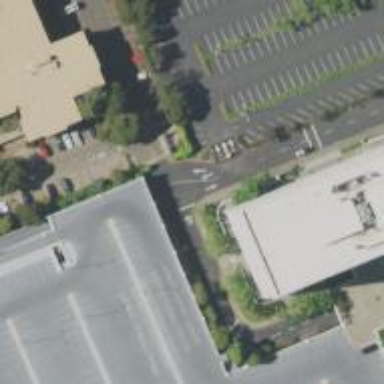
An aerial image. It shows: Multi-storey parking area with asphalt surface.